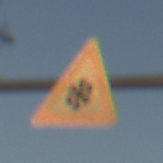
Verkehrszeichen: SchneeOderEisglaette
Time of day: SunriseSunset
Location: Outdoor (Nature)
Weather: Clear
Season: NotSpecified
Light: Natural